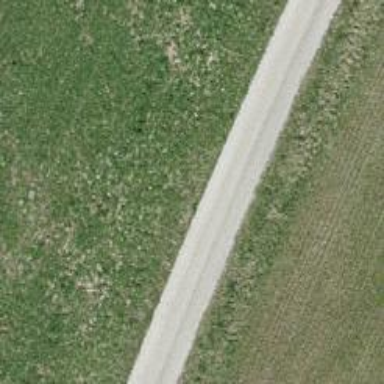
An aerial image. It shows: Paved track with grade 1 tracktype.